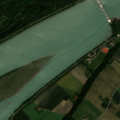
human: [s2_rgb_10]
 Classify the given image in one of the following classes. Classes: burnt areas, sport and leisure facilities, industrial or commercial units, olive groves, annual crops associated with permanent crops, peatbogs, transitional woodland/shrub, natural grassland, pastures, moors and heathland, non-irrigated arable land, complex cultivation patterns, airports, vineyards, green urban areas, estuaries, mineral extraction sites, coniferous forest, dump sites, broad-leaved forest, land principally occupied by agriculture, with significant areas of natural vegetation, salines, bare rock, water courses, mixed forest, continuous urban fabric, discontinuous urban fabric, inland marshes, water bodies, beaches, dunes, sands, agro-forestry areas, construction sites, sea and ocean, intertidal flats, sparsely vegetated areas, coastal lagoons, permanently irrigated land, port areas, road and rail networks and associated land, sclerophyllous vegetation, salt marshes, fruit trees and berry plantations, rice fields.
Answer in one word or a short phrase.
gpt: non-irrigated arable land, land principally occupied by agriculture, with significant areas of natural vegetation, broad-leaved forest, water courses